Question: I'm trying to create a navigation drawer. I followed some tutorials and tweak some of the codes to satisfy my app needs. Now the problem is, the list of items that I want to display is not displaying. Basically I'm just creating an adapter that should be the one holding the content of my list.
Here are the codes:
layout.xml
'''
<?xml version="1.0" encoding="utf-8"?>
<android.support.v4.widget.DrawerLayout
xmlns:android="http://schemas.android.com/apk/res/android"
android:id="@+id/drawer_layout"
android:layout_width="match_parent"
android:layout_height="match_parent">
<FrameLayout
android:id="@+id/content_frame"
android:layout_width="match_parent"
android:layout_height="match_parent" >
</FrameLayout>
<!-- The navigation drawer -->
<ListView android:id="@+id/left_slidermenu"
android:layout_width="350dp"
android:layout_height="match_parent"
android:layout_gravity="start"
android:choiceMode="singleChoice"
android:divider="@android:color/transparent"
android:dividerHeight="0dp"
android:background="@drawable/bg_menu"/>
</android.support.v4.widget.DrawerLayout>
'''
strings.xml
'''
<!-- Nav Drawer Menu Items -->
<string-array name="nav_drawer_items">
<item >Dashboard</item>
<item >Flashcard</item>
<item >Qbank</item>
<item >Video Assist</item>
<item >Contact Us</item>
</string-array>
<!-- Nav Drawer List Item Icons -->
<!-- Keep them in order as the titles are in -->
<array name="nav_drawer_icons">
<item>@drawable/ico_dashboard_squared</item>
<item>@drawable/ico_flashback</item>
<item>@drawable/ico_qbank</item>
<item>@drawable/ico_contact_us</item>
<item>@drawable/ico_contact_us</item>
</array>
'''
NavigationDrawListAdapter
'''
public class NavDrawerListAdapter extends BaseAdapter {
private Context context;
private String[] data;
private TypedArray data2;
public NavDrawerListAdapter(Context context, String[] data1, TypedArray data2){
this.context = context;
this.data = data1;
this.data2 = data2;
}
/* (non-Javadoc)
* @see android.widget.Adapter#getCount()
*/
@Override
public int getCount() {
// TODO Auto-generated method stub
return 0;
}
/* (non-Javadoc)
* @see android.widget.Adapter#getItem(int)
*/
@Override
public Object getItem(int position) {
// TODO Auto-generated method stub
return null;
}
/* (non-Javadoc)
* @see android.widget.Adapter#getItemId(int)
*/
@Override
public long getItemId(int position) {
// TODO Auto-generated method stub
return 0;
}
/* (non-Javadoc)
* @see android.widget.Adapter#getView(int, android.view.View, android.view.ViewGroup)
*/
@Override
public View getView(int position, View convertView, ViewGroup parent) {
if (convertView == null) {
LayoutInflater mInflater = (LayoutInflater)
context.getSystemService(Activity.LAYOUT_INFLATER_SERVICE);
convertView = mInflater.inflate(R.layout.drawer_list_item, null);
}
ImageView imgIcon = (ImageView) convertView.findViewById(R.id.icon);
TextView txtTitle = (TextView) convertView.findViewById(R.id.title);
imgIcon.setImageResource(data2.getInt(position, 0));
txtTitle.setText(data[position]);
return convertView;
}
'''
}
My configuration of the drawer:
'''
mDrawerLayout = (DrawerLayout) findViewById(R.id.drawer_layout);
mDrawerListLeft = (ListView) findViewById(R.id.left_slidermenu);
Display display = getWindowManager().getDefaultDisplay();
Point size = new Point();
display.getSize(size);
int width = size.x;
mDrawerListLeft.getLayoutParams().width = width - 150;
mDrawerListLeft.setLayoutParams(mDrawerListLeft.getLayoutParams());
// load slide menu items
navMenuTitles = getResources().getStringArray(R.array.nav_drawer_items);
// nav drawer icons from resources
navMenuIcons = getResources()
.obtainTypedArray(R.array.nav_drawer_icons);
adapter = new NavDrawerListAdapter(getApplicationContext(),
navMenuTitles, navMenuIcons);
mDrawerListLeft.setAdapter(adapter);
'''
Here's a screenshot of the screen

I don't actually know why the list is not there but the background I supplied is there. As you can notice, I don't have an action bar because I don't really need one. Any ideas? Thanks!
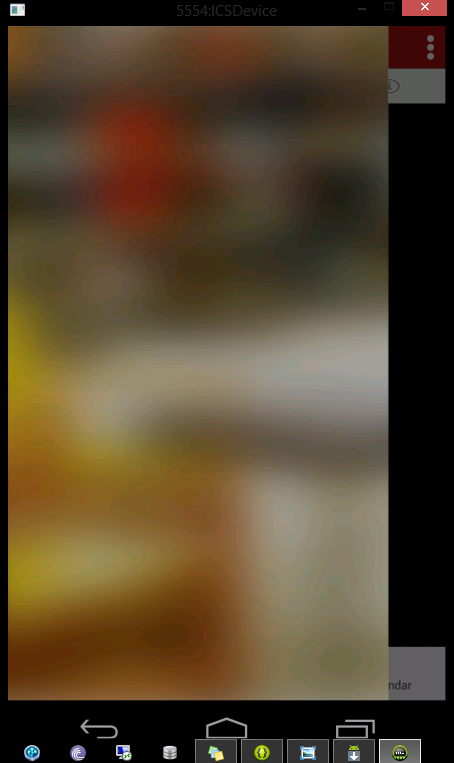
Answer: I think your problem is the adapter. Try to modify it:
'''
@Override
public int getCount()
{
return data1.length;
}
@Override
public Object getItem(int position)
{
return data1[position];
}
@Override
public long getItemId(int position) {
// TODO Auto-generated method stub
return position;
}
'''